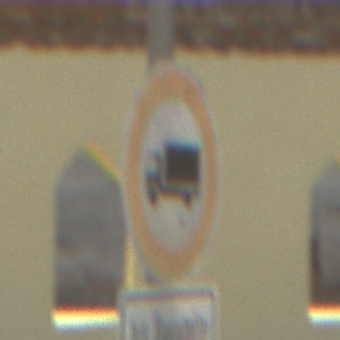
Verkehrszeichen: VerbotFuerKraftfahrzeugeUeberDreiKommaFuenfTonnen
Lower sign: SonstigeFahrzeugePersonengruppenFrei2
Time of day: Midday
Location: Outdoor (Suburban)
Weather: PartlyCloudy
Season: NotSpecified
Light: Natural